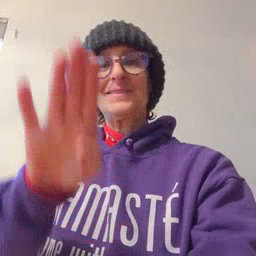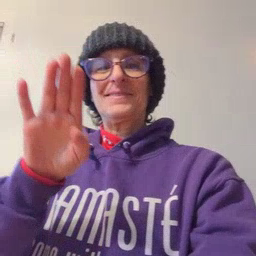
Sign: into